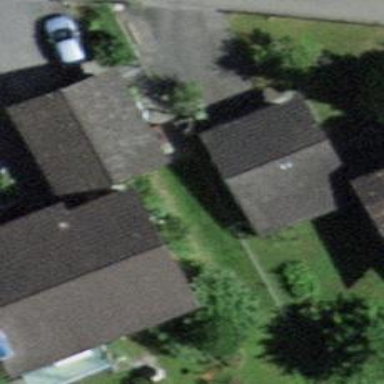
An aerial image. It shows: Garage.